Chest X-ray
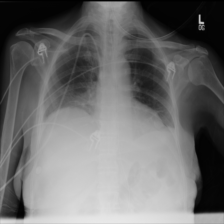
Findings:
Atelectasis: positive
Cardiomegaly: negative
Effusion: negative
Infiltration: negative
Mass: negative
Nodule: negative
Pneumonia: negative
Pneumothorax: negative
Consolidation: negative
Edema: negative
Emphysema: negative
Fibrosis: negative
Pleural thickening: negative
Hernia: negative